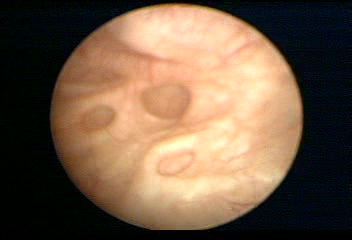
Modality: WLC
Class: Normal mucosa
Bladder cancer association: No